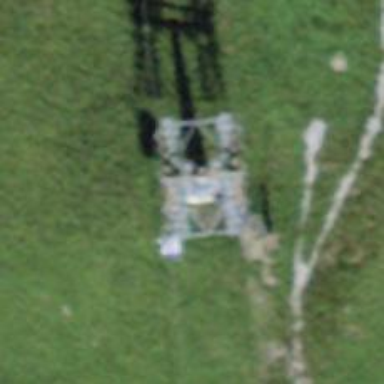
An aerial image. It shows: Pylon for aerialway.